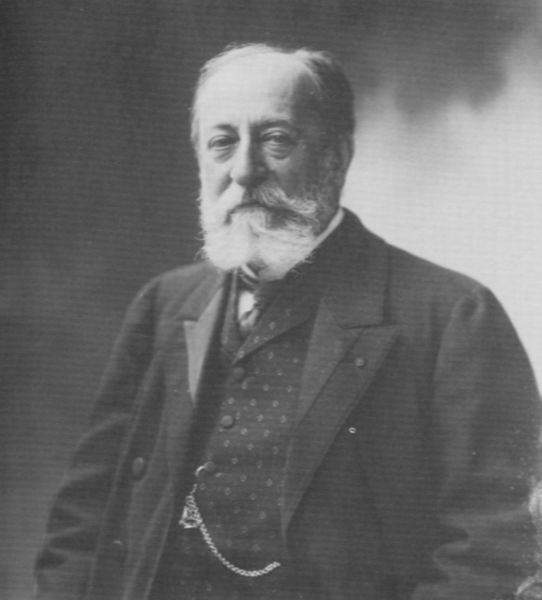
Titel: Camille Saint-Saens (1835-1921), Komponist
Künstler: Atelier Nadar
Institution: unbekannt
Schlagwörter: dunkel, mann, schatten, weiß, grau, haar, hell, hintergrund, licht, mund, nase, ohr, schwarz, stirn, blick, muster, schleife, alt, anzug, bart, hemd, jacke, schnurrbart, augen, gesicht, kragen, mensch, vollbart, bildnis, herr, portrait, porträt, auge, gold, haare, en face, knopf, scheitel, lächeln, alter mann, kette, frack, krawatte, knopfloch, büste, glatze, gris, halstuch, homme, atelier, uhr, metall, knöpfe, jackett, knopfleiste, revers, schnauzer, selbstporträt, weste, foto, fotografie, photographie, punkte, gemustert, gepunktet, schwarzweiss, blanc, bürger, backenbart, leinwand, gesciht, halbglatze, photo, uhrenkette, uhrkette, kravatte, binder, taschenuhr, malerporträt, lumière, ombre, aufnahme, verzierungen, würde, claire, costume, graue haare, weisse haare, nadar, noire, obscure, würdig, porträtfotografie, fotoatelier, fond, gesichtr, horologe, legere, manng, souris, tailleur